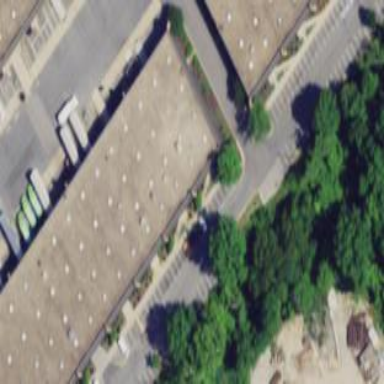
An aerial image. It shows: Commercial building.